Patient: sex M, age 71
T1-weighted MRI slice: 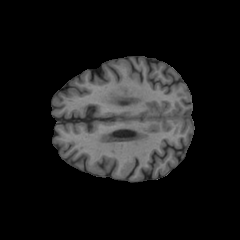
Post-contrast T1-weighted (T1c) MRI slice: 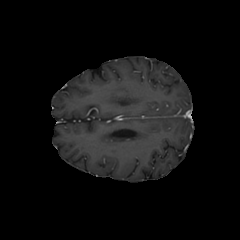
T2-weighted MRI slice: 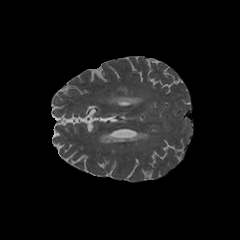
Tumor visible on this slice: yes
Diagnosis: Astrocytoma, IDH-wildtype
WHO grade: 2